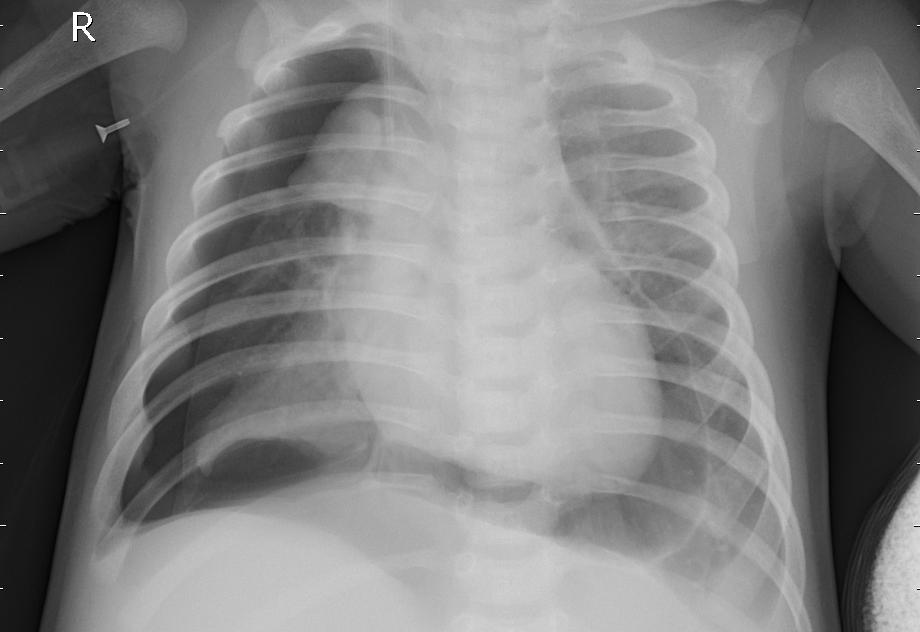
Diagnosis: PNEUMONIA